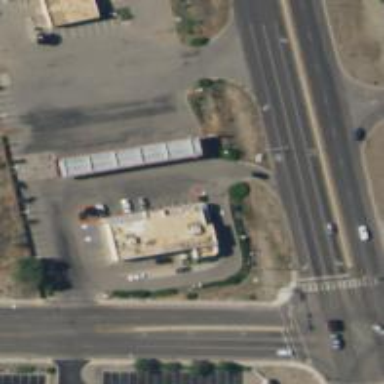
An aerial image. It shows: Convenience shop.